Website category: movie
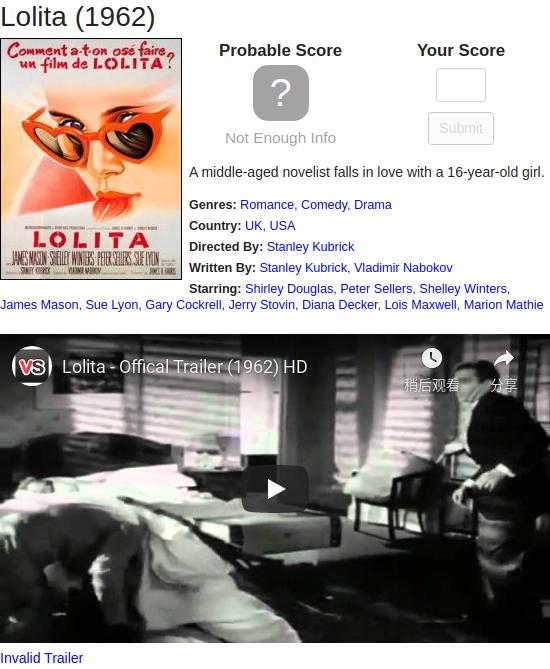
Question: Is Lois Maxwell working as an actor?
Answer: yes

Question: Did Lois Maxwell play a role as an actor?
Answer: yes

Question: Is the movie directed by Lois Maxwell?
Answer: no

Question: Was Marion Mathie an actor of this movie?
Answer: yes

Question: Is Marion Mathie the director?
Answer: no

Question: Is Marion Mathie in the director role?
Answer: no